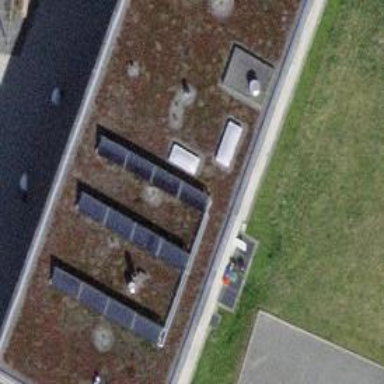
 consisting of solar photovoltaic panels."